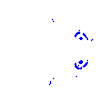
Particle: electron